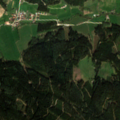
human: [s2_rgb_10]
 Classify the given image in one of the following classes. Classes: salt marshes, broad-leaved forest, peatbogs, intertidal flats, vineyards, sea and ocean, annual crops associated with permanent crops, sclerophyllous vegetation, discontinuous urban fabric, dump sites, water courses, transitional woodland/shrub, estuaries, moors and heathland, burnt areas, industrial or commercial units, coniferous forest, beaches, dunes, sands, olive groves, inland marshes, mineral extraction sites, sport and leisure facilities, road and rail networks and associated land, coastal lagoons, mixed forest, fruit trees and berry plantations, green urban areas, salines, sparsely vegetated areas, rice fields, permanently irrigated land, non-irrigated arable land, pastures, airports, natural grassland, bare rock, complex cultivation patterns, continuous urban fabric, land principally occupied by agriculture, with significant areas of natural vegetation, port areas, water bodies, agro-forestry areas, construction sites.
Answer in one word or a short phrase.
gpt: discontinuous urban fabric, pastures, coniferous forest